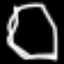
Label: octagon